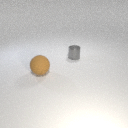
large brown rubber sphere in front of small gray metal cylinder